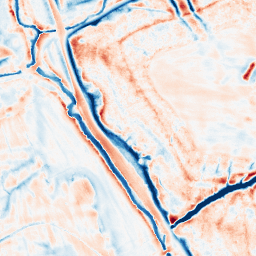
Category: edge_preserving
Decomposition family: bilateral
Decomposition parameters: d: 21
sigma_color: 25
sigma_space: 100
Upsampling method: quadratic
Upsampling parameters: scale: 8
Upsampling scale: 8